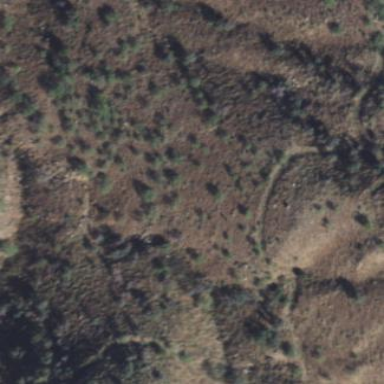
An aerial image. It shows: Evergreen needle-leaved woodland.